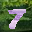
Label: 7